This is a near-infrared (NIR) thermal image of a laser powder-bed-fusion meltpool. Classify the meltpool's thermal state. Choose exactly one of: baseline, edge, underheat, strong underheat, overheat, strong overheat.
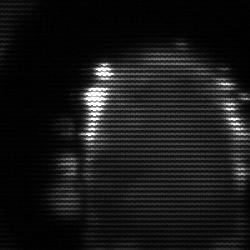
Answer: baseline